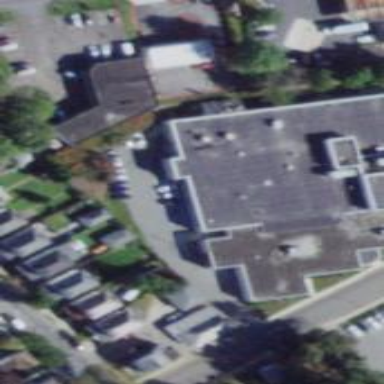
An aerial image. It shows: College building.